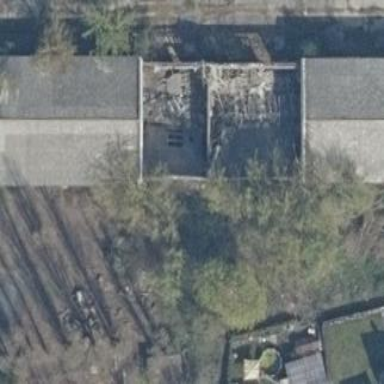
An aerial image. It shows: Ruins of building.